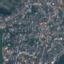
Land use / land cover: Residential